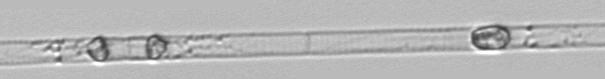
Label: Dactyliosolen_blavyanus